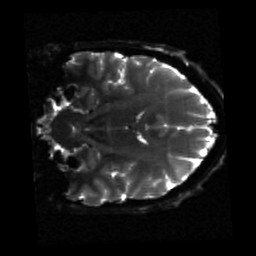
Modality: sbref
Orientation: coronal
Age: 27
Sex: female
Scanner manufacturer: siemens
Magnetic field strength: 3 T
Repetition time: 3.23 s
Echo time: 0.0892 s